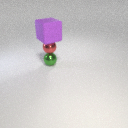
small red metal sphere above small green metal sphere